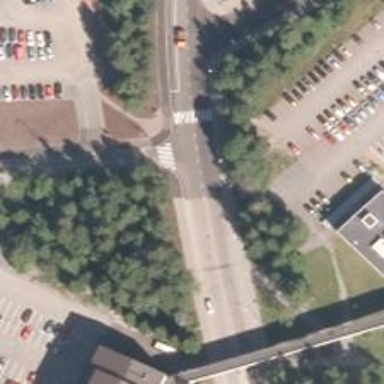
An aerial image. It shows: Asphalt cycleway with crossing.